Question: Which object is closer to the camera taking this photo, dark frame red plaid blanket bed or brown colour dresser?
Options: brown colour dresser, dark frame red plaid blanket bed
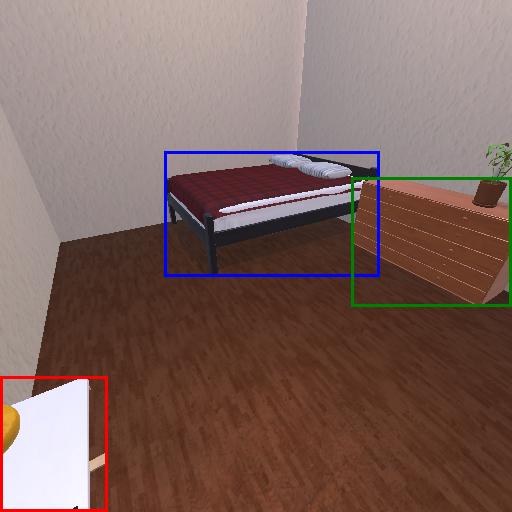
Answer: brown colour dresser